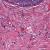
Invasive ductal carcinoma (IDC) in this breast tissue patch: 0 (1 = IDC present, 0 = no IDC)